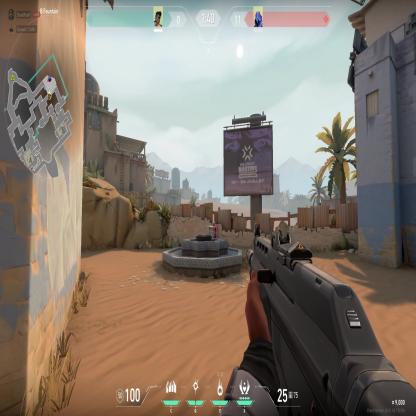
Label: enemy